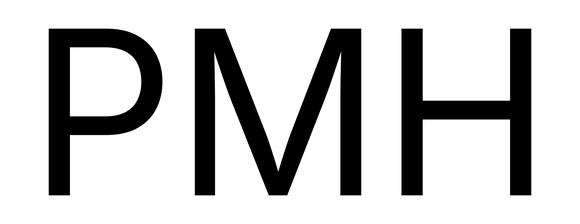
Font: Inter_Regular